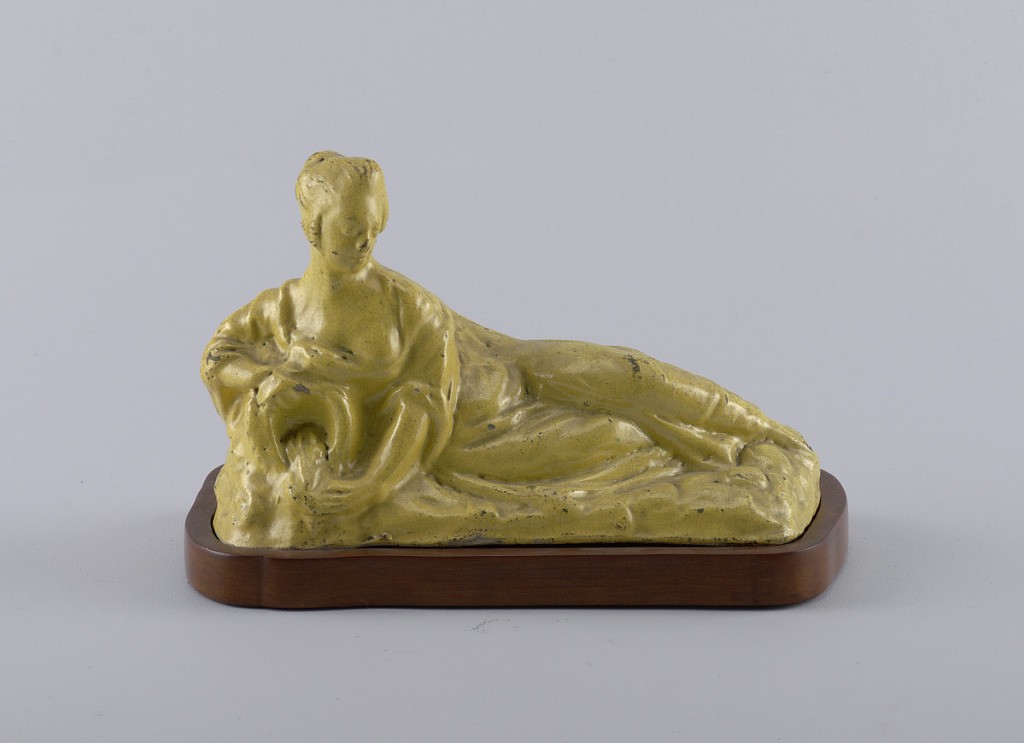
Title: Reclining Woman
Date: ca. 1760
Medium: earthenware, wood
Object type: sculpture
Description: Reclining woman with flowing dress, holding bucket from which water is flowing. Crackled yellow glaze. Modern carved wooden base made to fit figure.